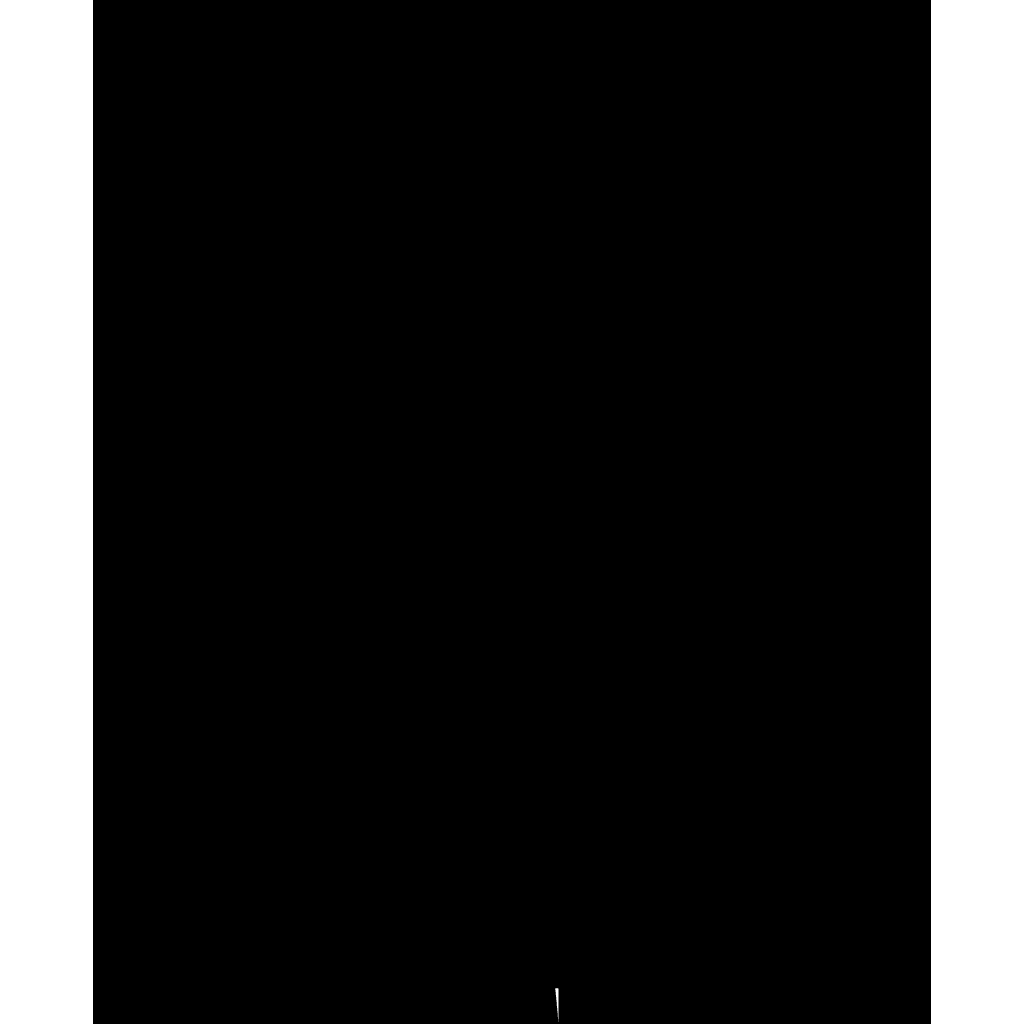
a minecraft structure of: Rainbow Fighter bad low quality